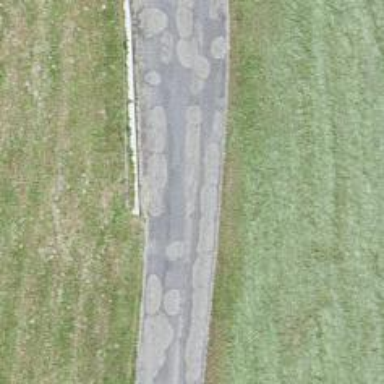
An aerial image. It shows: Unclassified road with asphalt surface.